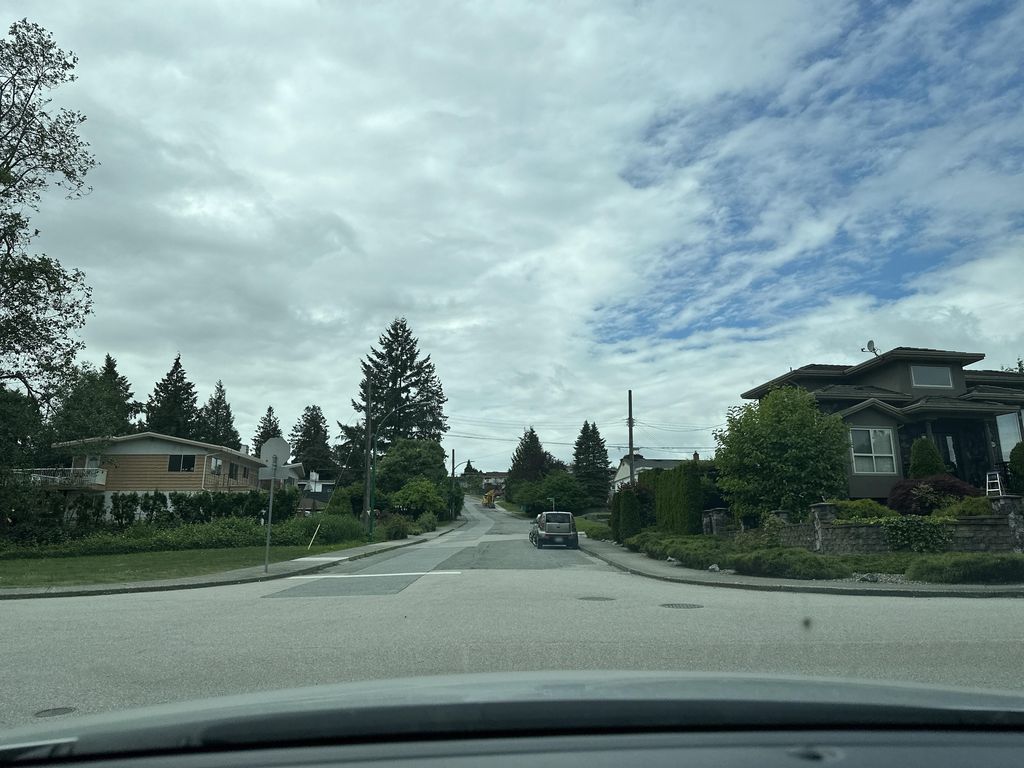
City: vancouver